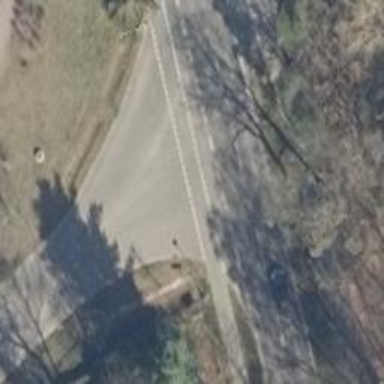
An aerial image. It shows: Road with "give way" sign.